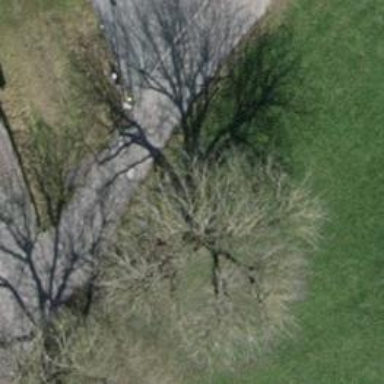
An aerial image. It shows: Beautiful tree in nature.